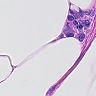
Metastatic tissue present: no